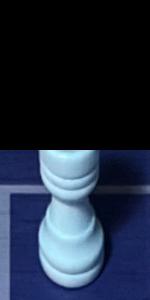
Label: Rook_White